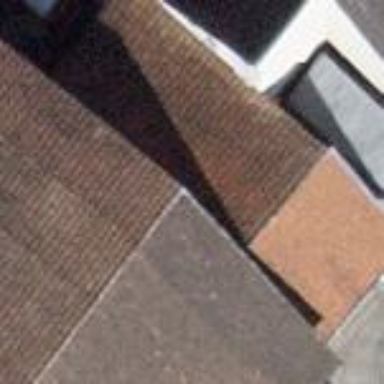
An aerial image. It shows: Building with gabled roof oriented across its structure.